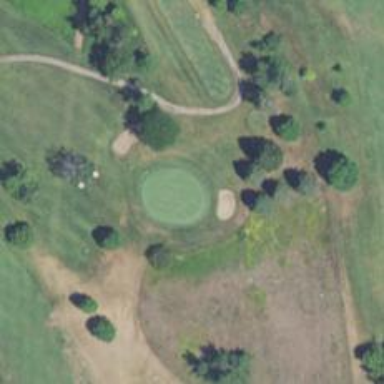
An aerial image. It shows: View of golf hole.